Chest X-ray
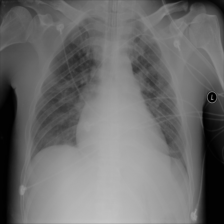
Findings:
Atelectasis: negative
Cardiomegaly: negative
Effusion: negative
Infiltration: negative
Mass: negative
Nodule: negative
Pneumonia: negative
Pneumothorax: negative
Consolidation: negative
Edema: negative
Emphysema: negative
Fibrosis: negative
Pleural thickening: negative
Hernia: negative